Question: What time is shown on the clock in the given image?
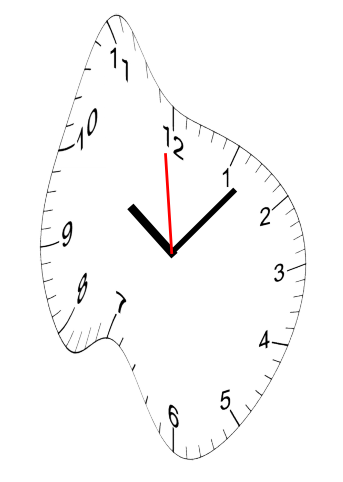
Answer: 10:06:59